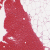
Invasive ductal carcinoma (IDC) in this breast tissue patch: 0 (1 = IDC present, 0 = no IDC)